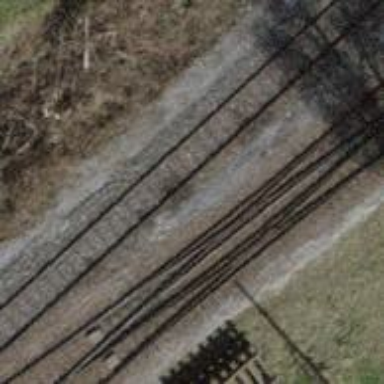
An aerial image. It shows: Single-track railway spur.